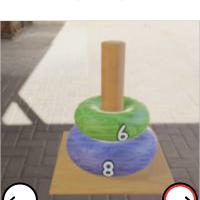
Task: sum
Answer: 14